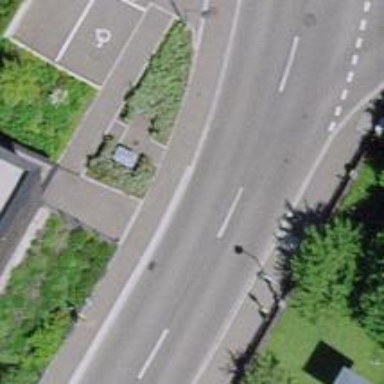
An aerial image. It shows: Public transport stop position.